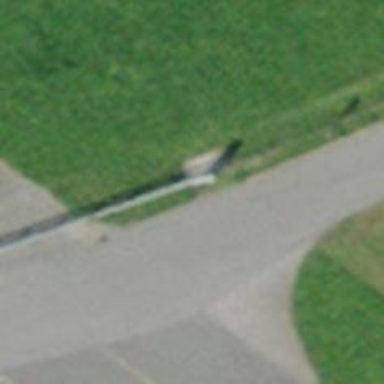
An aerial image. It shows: Gate.